Current action and preconditions to check: path_clear

Your task: For each precondition in the list above, predict whether it will hold at this action.

Consider the current scene as observed from the mobile robot's camera, and analyze the predicted future states of all dynamic agents (e.g., people, animals, vehicles, or any moving entities) within the NEXT SECOND.

IMPORTANT: Only answer "very likely" if you are absolutely certain—based on strong, clear evidence—that a dynamic agent will violate the precondition in the predicted future state. Do NOT answer "very likely" for unlikely, ambiguous, or low-probability risks.

Ask yourself for each precondition: Is there a high probability, with clear and convincing evidence, that the predicted future states of any dynamic agent will interfere with the predicted future state of the currently executing action within the NEXT SECOND, causing that precondition to fail?

Assess the risk level based on these predictions. Use "likely" or "very likely" if motions create a clear risk of interference.

Use "neutral" or "improbable" if agents are nearby but their predicted paths are clearly diverging or non-conflicting.

Failure Risk Categories: "very improbable", "improbable", "neutral", "likely", "very likely"

Answer Format: Output ONLY the probability_of_failure value from these categories: "very improbable", "improbable", "neutral", "likely", "very likely"

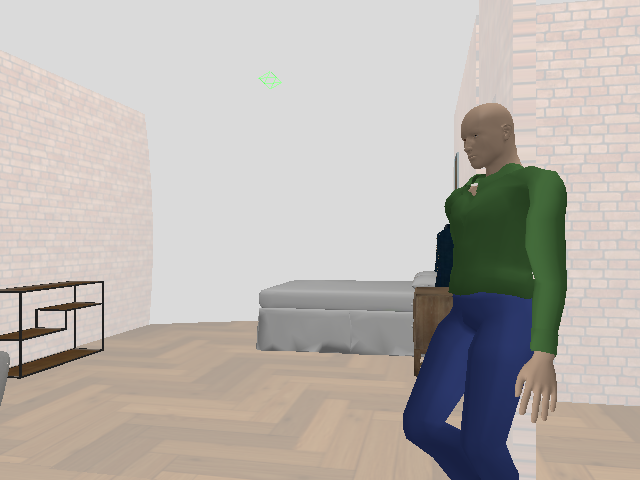

Answer: likely